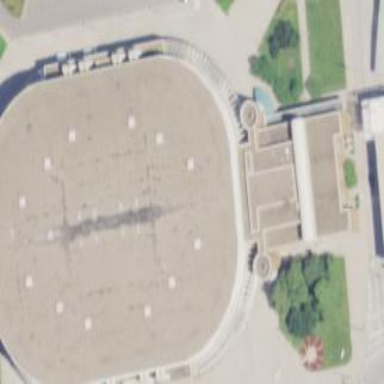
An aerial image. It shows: Basketball stadium for leisure activities.